Question: I need to make a page with different Divs to make rows and columns. First row has three divs (width=33% and height=25%). I want to center (vertically and horizontally) the images without rescaling them (I'm using overflow:hidden to crop the rest of the image).
How do I center them?
This is what I'm writing:
CSS
'''
div.hiddenrow1 {
width: 33%;
height: 25%;
overflow:hidden;
display:inline-block;
text-align: center;
}
'''
HTML
'''
<!--Row 1-->
<!--Air 1-->
<div class="hiddenrow1"><img src="Gifs/gifs pom twix/air_skate.gif" class="img" /></div>
<!--Air 2-->
<div class="hiddenrow1"><img src="Gifs/gifs pom twix/air_sea.gif" class="img" /></div>
<!--Air 3-->
<div class="hiddenrow1"><img src="Gifs/gifs pom twix/air_diving.gif" class="img" /></div>
'''
Also,
for the second row, is it possible to position divs as if they were columns? Here is an image for the final structure I'm designing.

PS: I don't know how to use tables and I'm not sure is they are suitable for this, but I'm open to all go in all directions I would appreciate if someone could give me a hand.
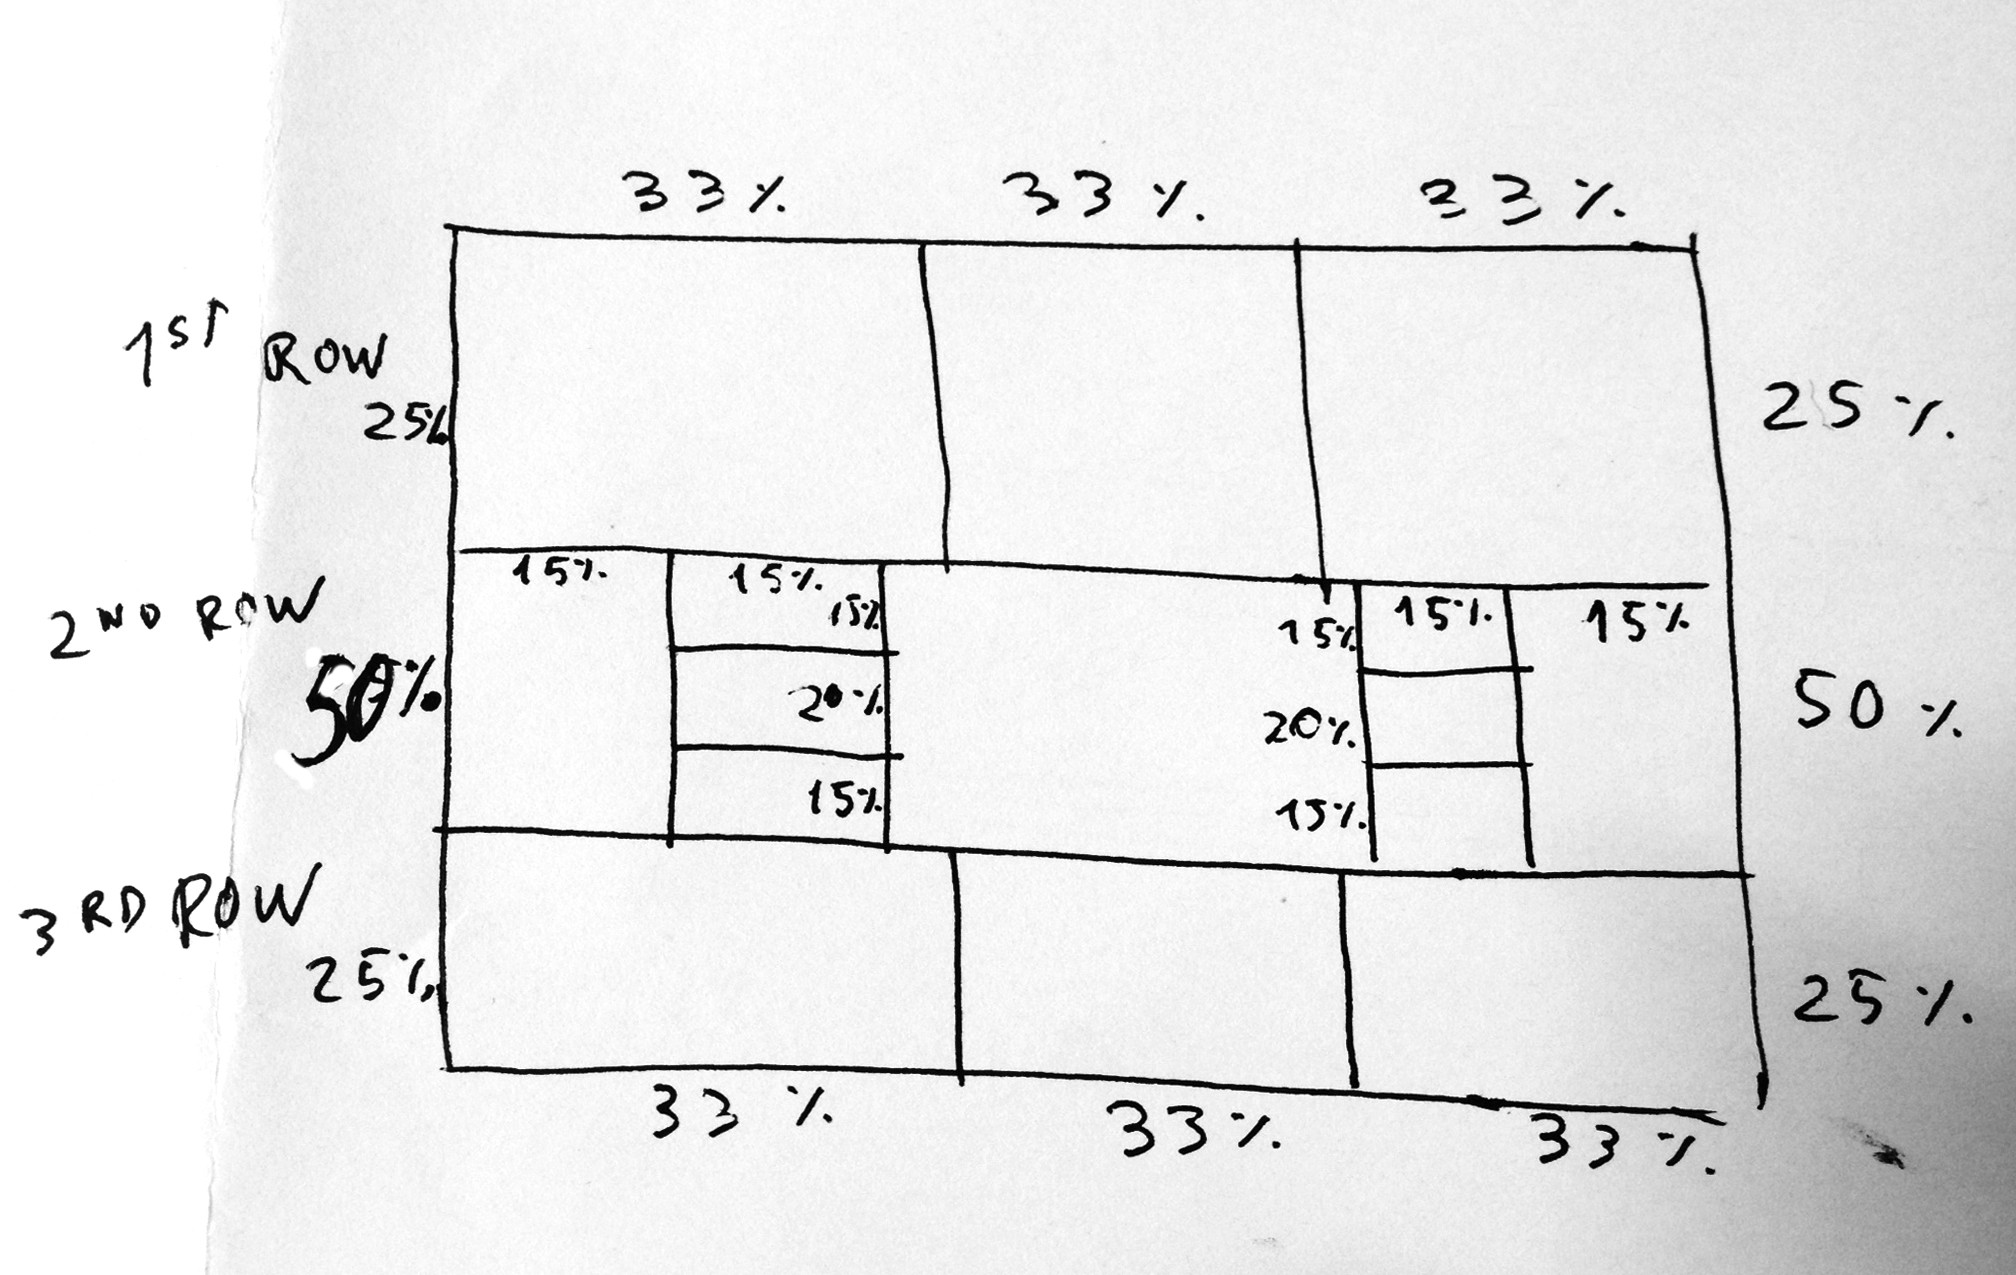
Answer: Here's how you can achieve what your after using tables.
'''
<table border="1" style="height:25%; width:100%;">
<tr>
<td style="width:33.33333333%">1</td>
<td style="width:33.33333333%">2</td>
<td style="width:33.33333333%">3</td>
</tr>
</table>
<table border="1" style="height:50%; width:100%;">
<tr>
<td style="width:15%" rowspan="3"></td>
<td style="width:15%"></td>
<td rowspan="3"></td>
<td style="width:15%"></td>
<td style="width:15%" rowspan="3"></td>
</tr>
<tr>
<td></td>
<td></td>
</tr>
<tr>
<td></td>
<td></td>
</tr>
</table>
<table border="1" style="height:25%; width:100%;">
<tr>
<td style="width:20%"></td>
<td style="width:20%"></td>
<td style="width:20%"></td>
<td style="width:20%"></td>
<td style="width:20%"></td>
</tr>
</table>
'''
Use css to add images to each td in your stylesheet, centring them like so:
'''
td
{
background-position: center;
background-image: url(http://wac.450f.edgecastcdn.net/80450F/arcadesushi.com/files/2014/04/Goat-Simulator-Coffee-Stain-Studios.jpg);
}
'''